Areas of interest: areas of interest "Jianhe Badminton Hall"
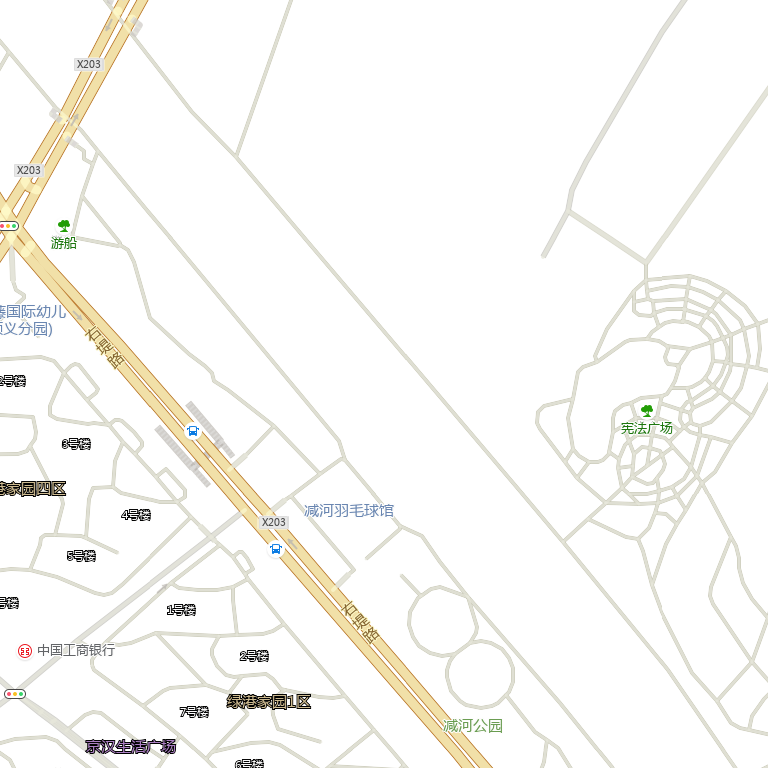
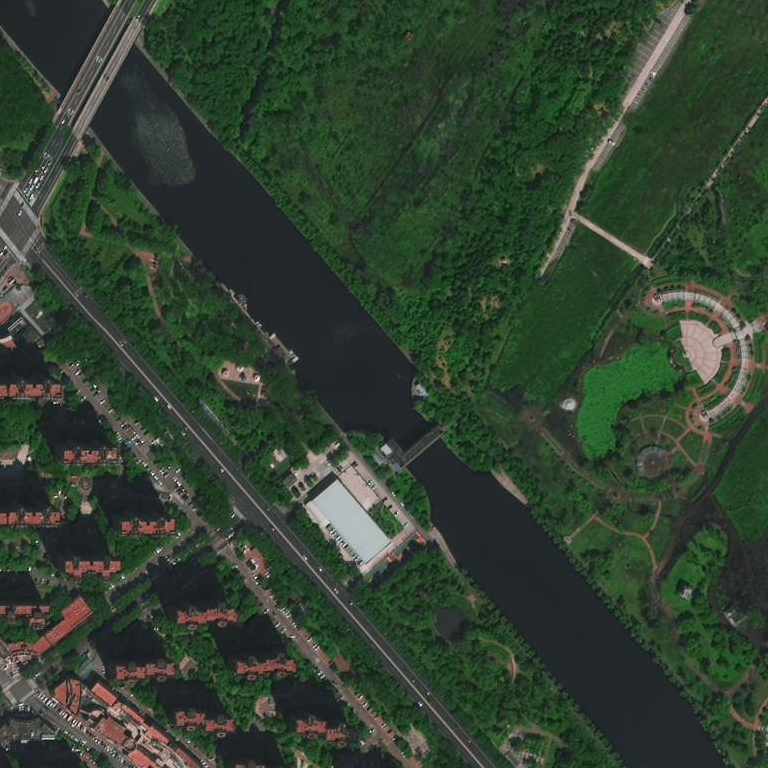